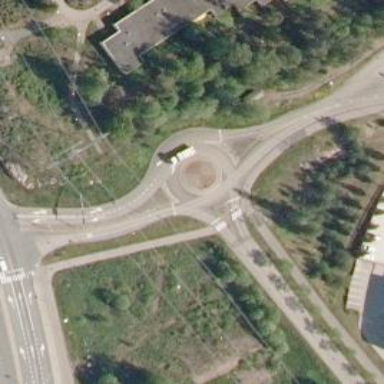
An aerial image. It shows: Unclassified asphalt road with roundabout junction.